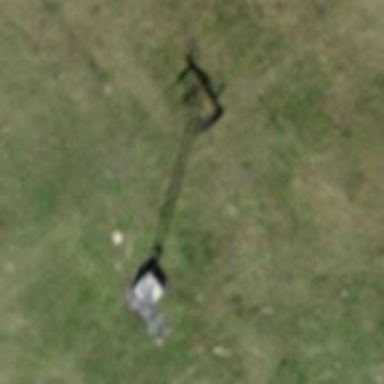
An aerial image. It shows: Pylon for aerialway.